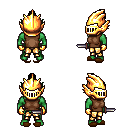
a pixel art fantasy rpg character, male body template, orc, green skin, brown sleeveless shirt, gold greaves, black short topknot hairstyle, gold helm, gold gloves, brown slippers, dagger, four views (front, back, left, right), 2x2 character sprite sheet, small pixel art, hard edges, no anti-aliasing